Aerial crown-view tile of a tropical tree (Barro Colorado Island, Panama), acquired 20240918:
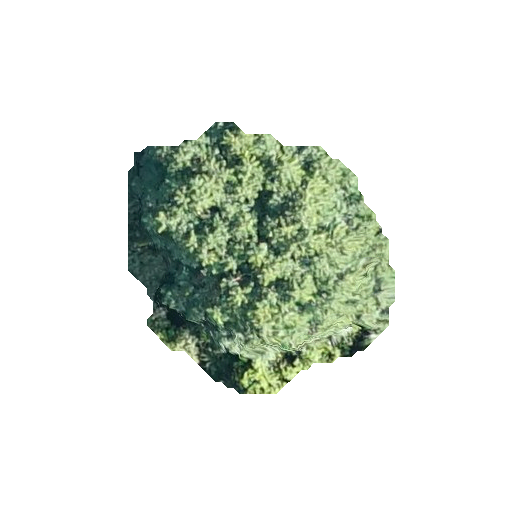
Species: Guarea guidonia
GBIF accepted scientific name: Guarea guidonia
Crown area: 83.549 m²